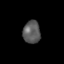
Tissue: skin
Cell type: Epithelial cells
Senescence score: 0.256
Nuclear area (px): 383
Mean DAPI intensity: 92.06